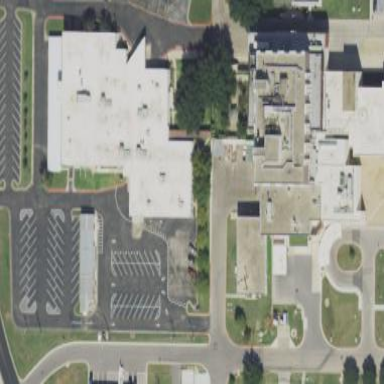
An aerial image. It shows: Clinic building.